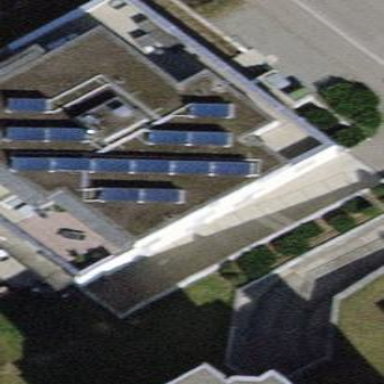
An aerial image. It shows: Solar power generator utilizing solar thermal collector technology.